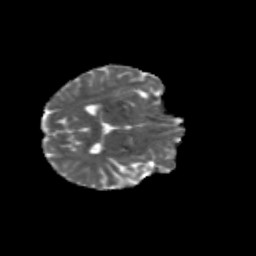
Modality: MD
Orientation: axial
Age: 49
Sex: female
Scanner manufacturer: siemens
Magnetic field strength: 3 T
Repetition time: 4.71 s
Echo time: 0.0906 s